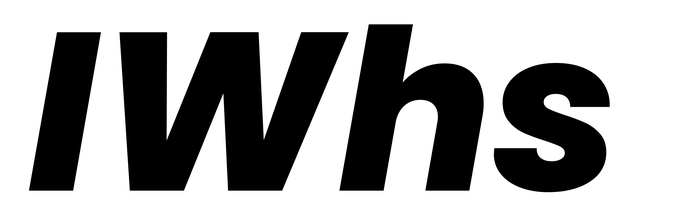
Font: Poppins-ExtraBoldItalic